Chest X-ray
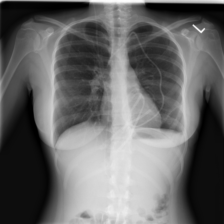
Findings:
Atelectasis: negative
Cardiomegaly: negative
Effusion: negative
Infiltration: positive
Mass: negative
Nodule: negative
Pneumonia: negative
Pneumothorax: negative
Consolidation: negative
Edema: negative
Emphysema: negative
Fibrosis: negative
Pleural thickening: negative
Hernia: negative